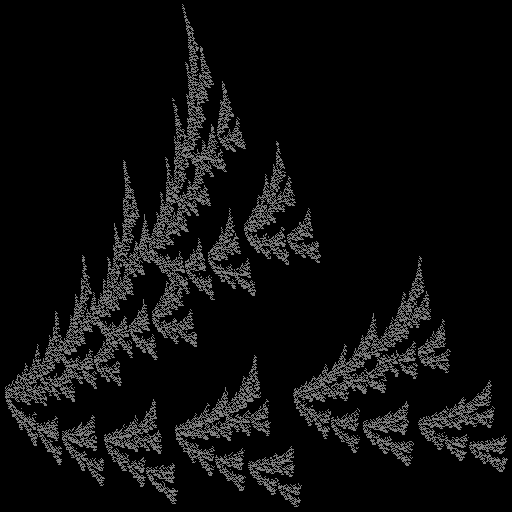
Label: watersprite